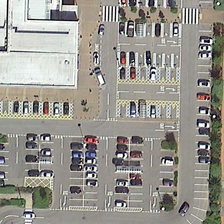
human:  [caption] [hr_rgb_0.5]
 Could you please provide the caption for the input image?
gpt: many cars are in a parking lot near a building and some green trees .

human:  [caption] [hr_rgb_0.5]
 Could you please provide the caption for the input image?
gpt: many cars are in a parking lot near a building and some green trees .

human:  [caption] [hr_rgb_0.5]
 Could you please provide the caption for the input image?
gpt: many cars are in a parking lot near a building and some green trees .

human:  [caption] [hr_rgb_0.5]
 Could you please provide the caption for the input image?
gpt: many cars are in a parking lot near a building and some green trees .

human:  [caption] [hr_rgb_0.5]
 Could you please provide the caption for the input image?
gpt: many cars are in a parking lot near a building and some green trees .